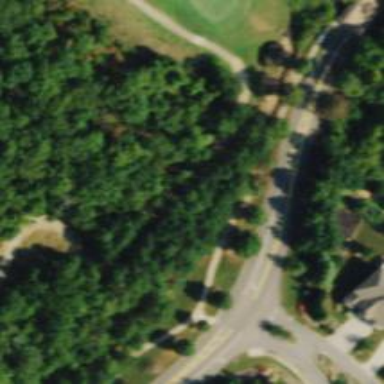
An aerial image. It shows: Path used for both walking and golf.